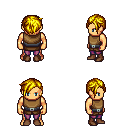
a pixel art fantasy rpg character, male body template, human, tanned skin, leather chest armor, magenta pants, blonde pixie cut hairstyle, brown shoes, four views (front, back, left, right), 2x2 character sprite sheet, small pixel art, hard edges, no anti-aliasing